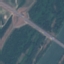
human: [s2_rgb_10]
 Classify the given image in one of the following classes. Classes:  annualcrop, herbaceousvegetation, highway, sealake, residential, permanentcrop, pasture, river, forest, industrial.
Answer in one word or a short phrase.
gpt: Highway